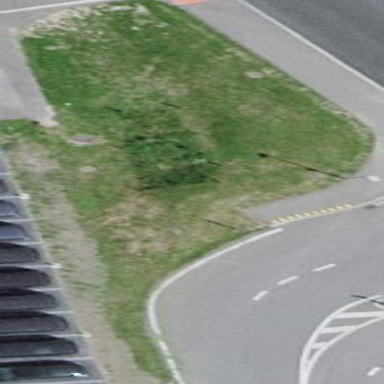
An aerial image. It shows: Area covered with grass.